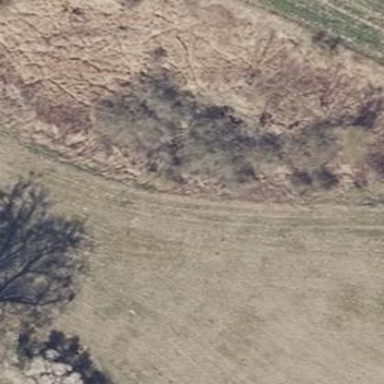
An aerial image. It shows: Area covered with grass.